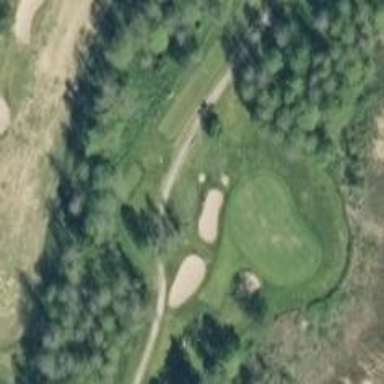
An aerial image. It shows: Golf tee.